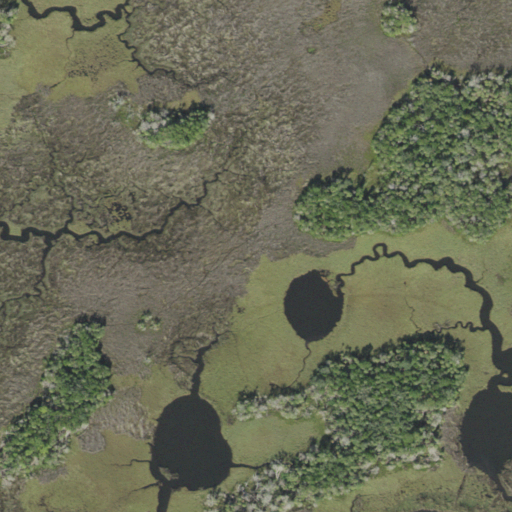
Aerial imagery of island in Florida named Tiger Tail Island containing herbaceous wetlands, woody wetlands, and open water